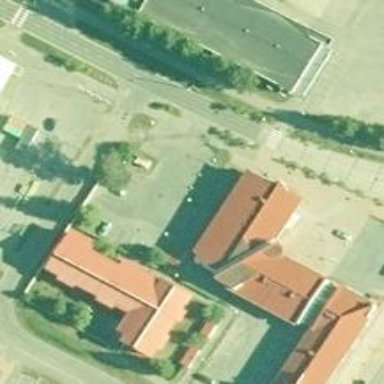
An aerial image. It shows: Government office.